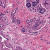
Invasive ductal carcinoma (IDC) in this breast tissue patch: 0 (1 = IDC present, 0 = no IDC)